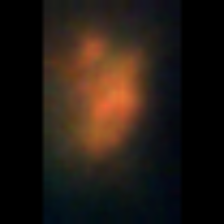
Taxon: Unknown_detritus
Group: Unknown